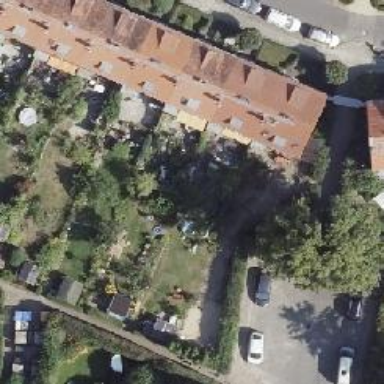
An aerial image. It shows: Residential garden area classified as leisure land.